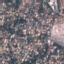
Land use / land cover class: Residential